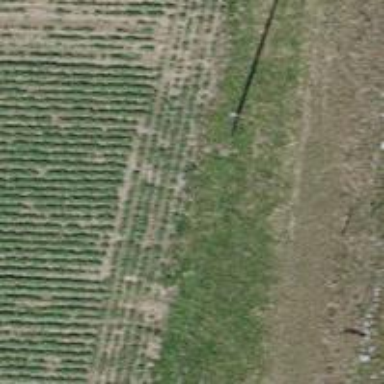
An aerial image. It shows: Power pole.